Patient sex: F
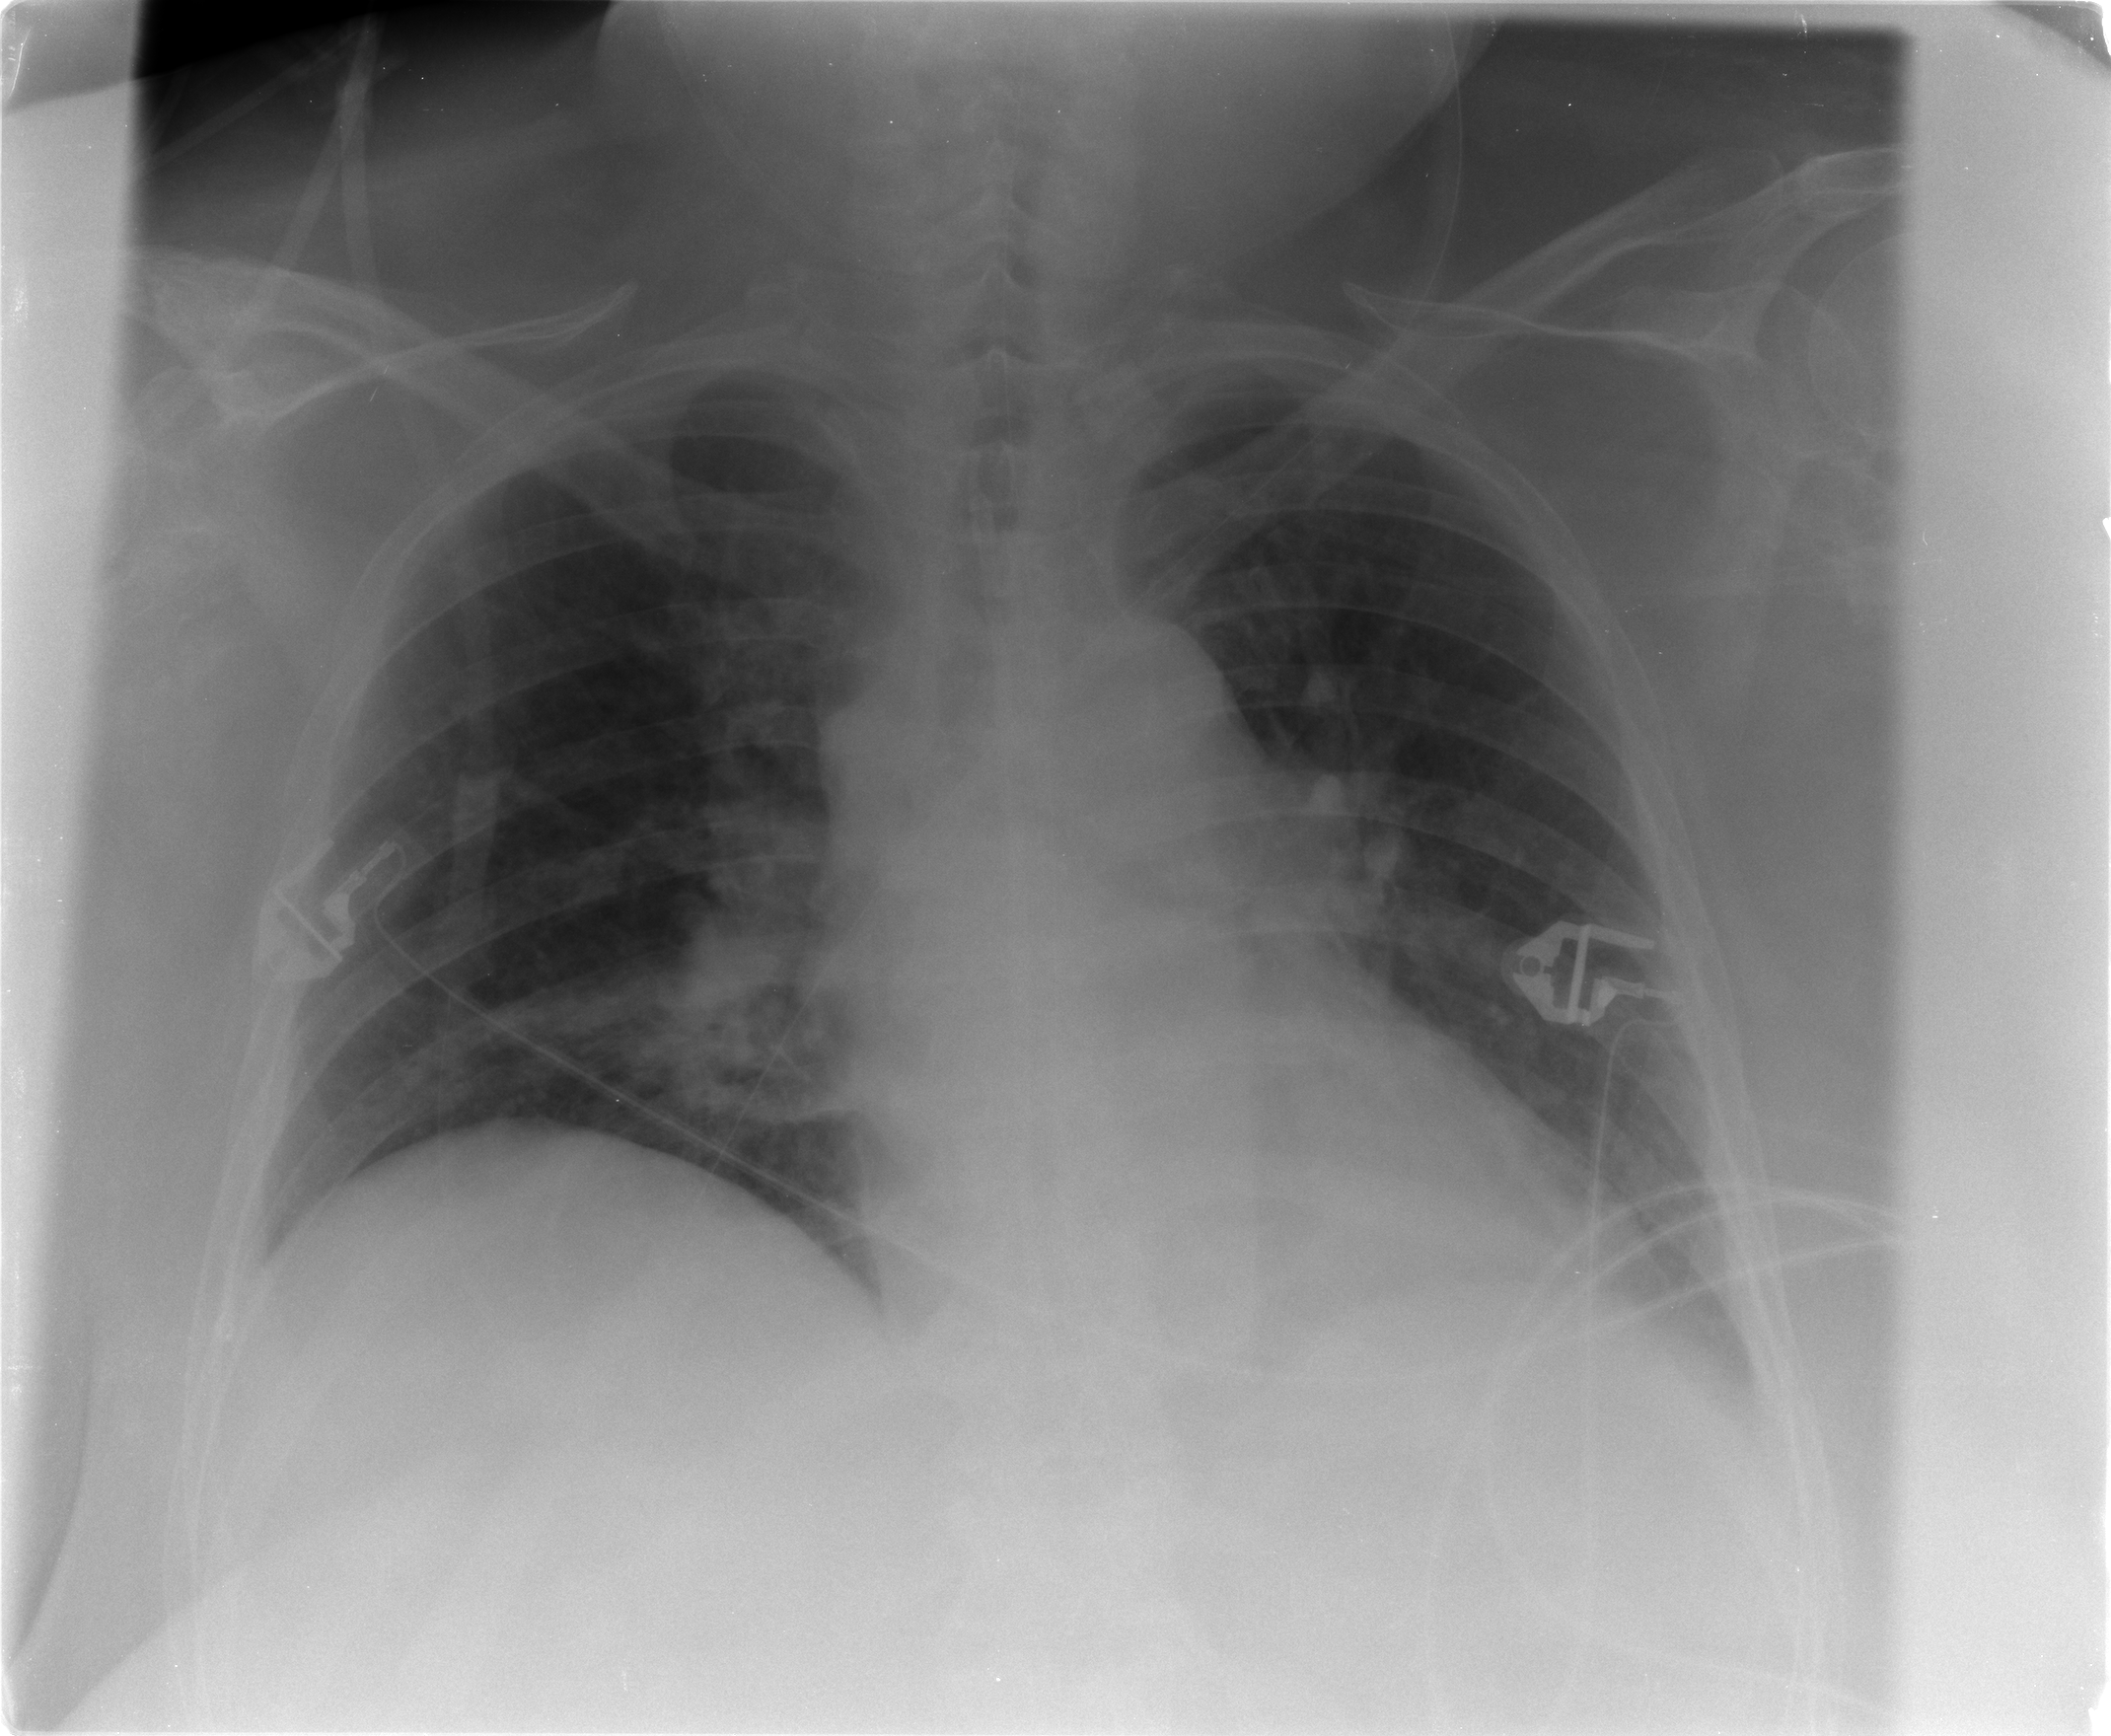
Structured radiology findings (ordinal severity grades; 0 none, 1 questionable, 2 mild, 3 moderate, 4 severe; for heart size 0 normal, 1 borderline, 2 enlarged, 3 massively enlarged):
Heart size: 0
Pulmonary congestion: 2
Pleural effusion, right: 0
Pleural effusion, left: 1
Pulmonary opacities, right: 0
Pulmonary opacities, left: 0
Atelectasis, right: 0
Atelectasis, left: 1